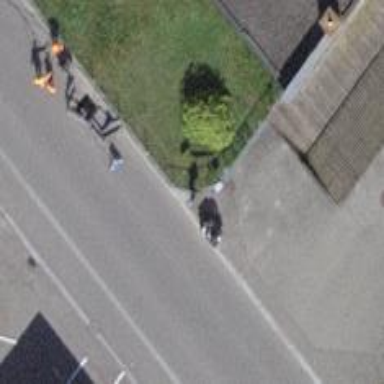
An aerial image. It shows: Bus stop with platform for public transport.